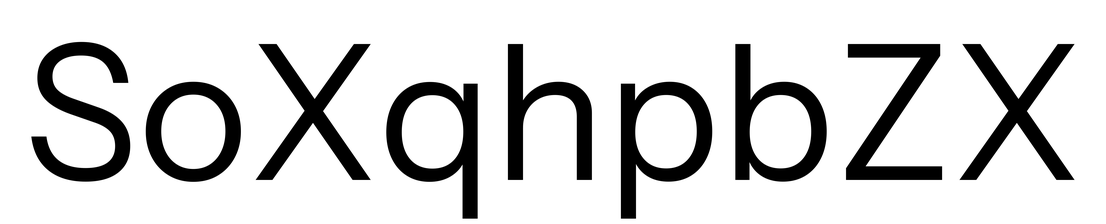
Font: InstrumentSans_Regular